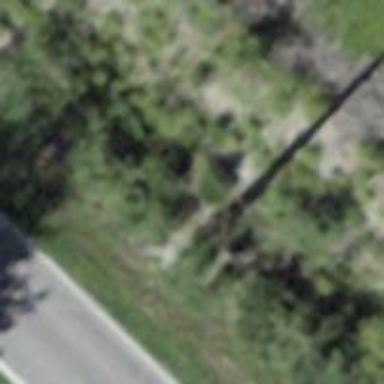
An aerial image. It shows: Power pole.